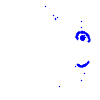
Particle: electron